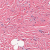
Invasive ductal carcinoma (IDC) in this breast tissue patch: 0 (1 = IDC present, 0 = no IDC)